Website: slack
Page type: billing-address
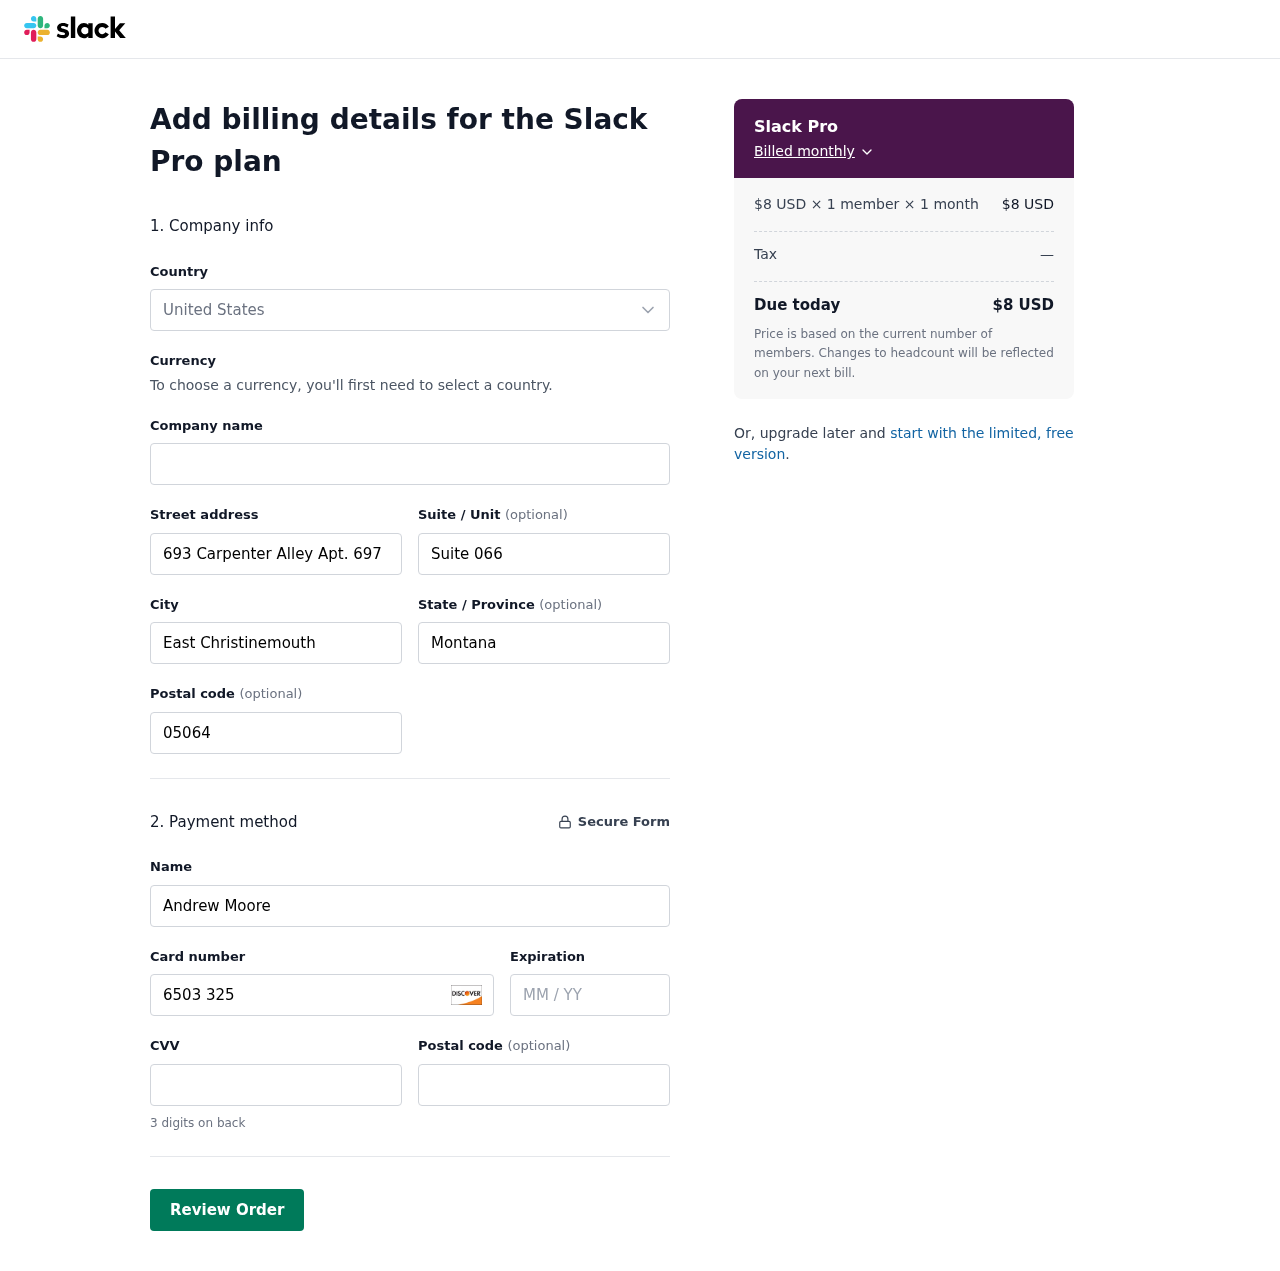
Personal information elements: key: PII_CARD_CVV
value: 173
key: PII_CARD_EXPIRY
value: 10/28
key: PII_CARD_NUMBER
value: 6503 3251 8387 3942
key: PII_CITY
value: East Christinemouth
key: PII_COUNTRY
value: United States
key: PII_FULLNAME
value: Andrew Moore
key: PII_POSTCODE
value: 05064
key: PII_POSTCODE2
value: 46700
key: PII_STATE
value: Montana
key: PII_STREET
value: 693 Carpenter Alley Apt. 697
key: PII_STREET2
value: Suite 066
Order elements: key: ORDER_PLAN_PRICE
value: $8 USD
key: ORDER_NUM_MEMBERS
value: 1 member
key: ORDER_NUM_MONTHS
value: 1 month
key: ORDER_SUBTOTAL
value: $8 USD
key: ORDER_TAX
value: —
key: ORDER_TOTAL
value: $8 USD